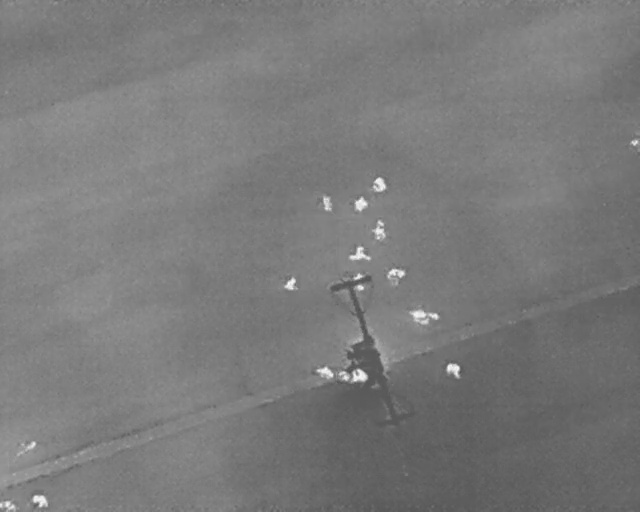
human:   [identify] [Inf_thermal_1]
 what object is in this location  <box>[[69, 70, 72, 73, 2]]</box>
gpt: <ref>1 medium person at the bottom right</ref>